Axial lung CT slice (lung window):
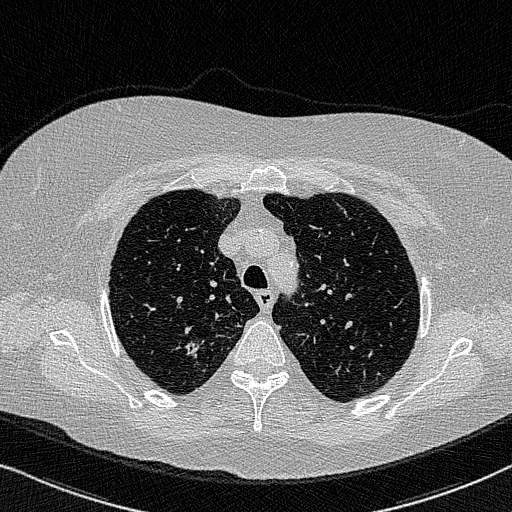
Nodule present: yes
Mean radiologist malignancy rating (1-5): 4.25